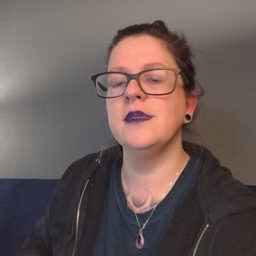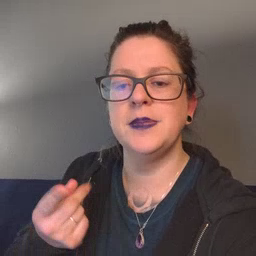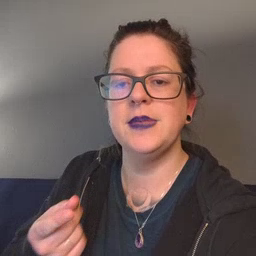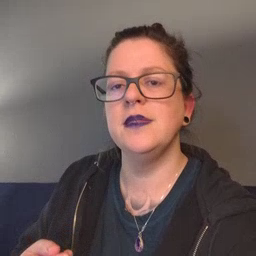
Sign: puppy